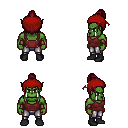
a pixel art fantasy rpg character, male body template, orc, green skin, maroon pirate shirt, metal pants, brunette short topknot hairstyle, red bandana, cloth bracers, black shoes, four views (front, back, left, right), 2x2 character sprite sheet, small pixel art, hard edges, no anti-aliasing